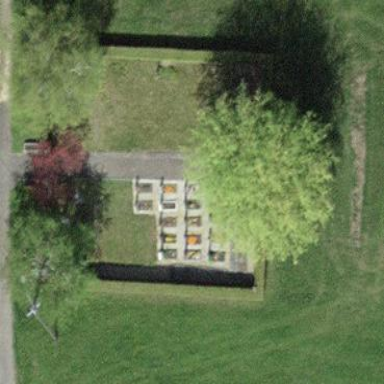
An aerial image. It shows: Cemetery.